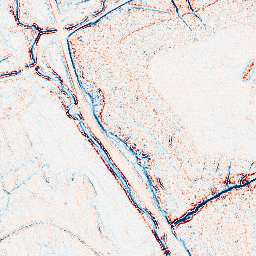
Category: edge_preserving
Decomposition family: bilateral
Decomposition parameters: d: 5
sigma_color: 150
sigma_space: 75
Upsampling method: sinc_hamming
Upsampling parameters: scale: 2
kernel_size: 4
Upsampling scale: 2